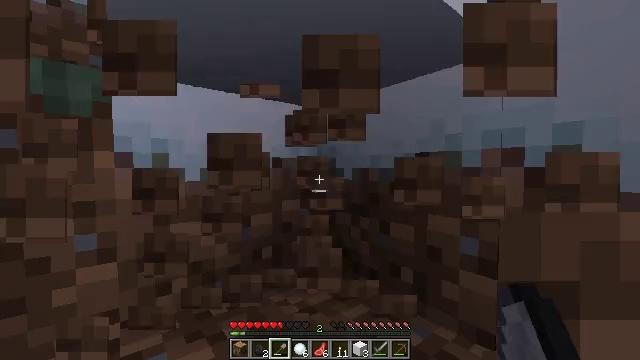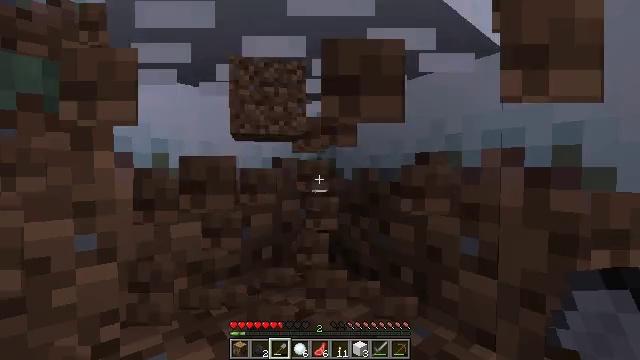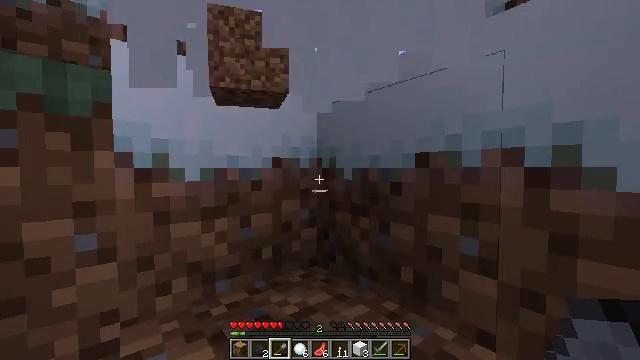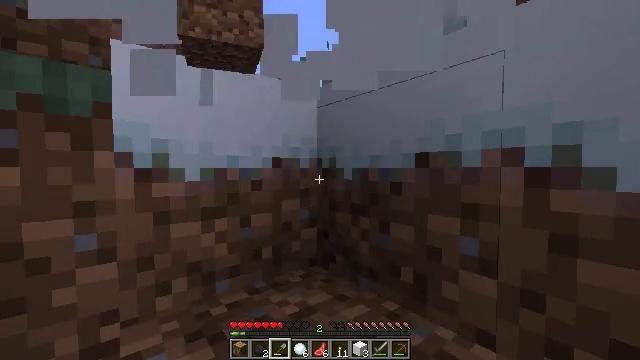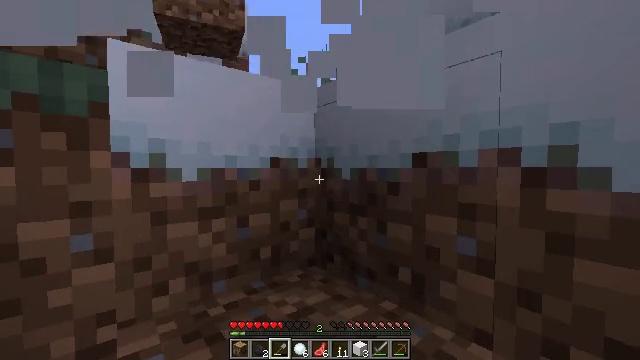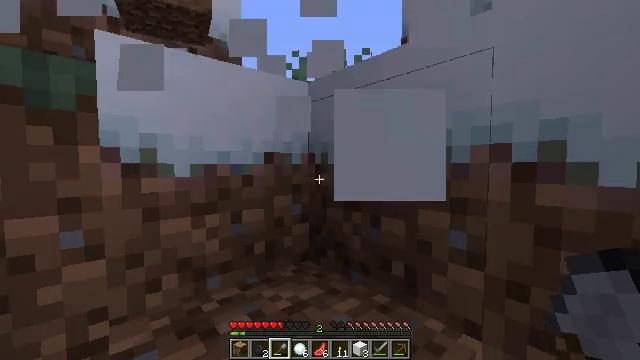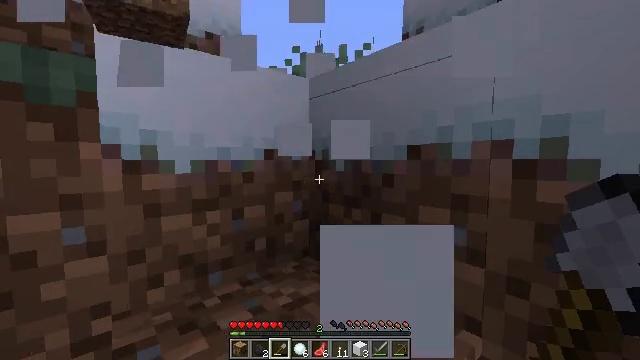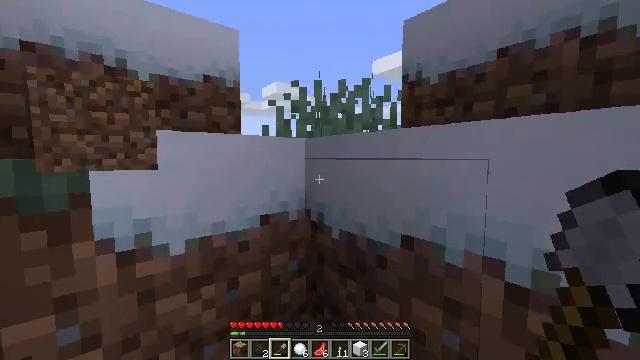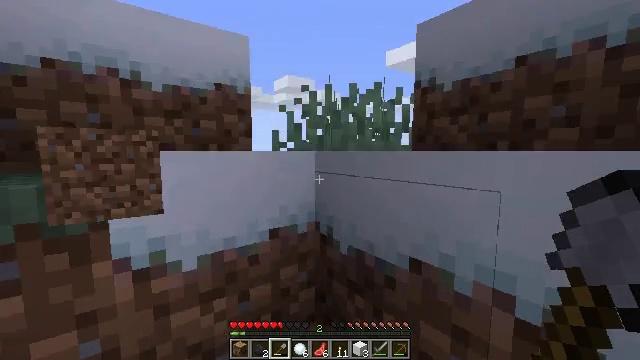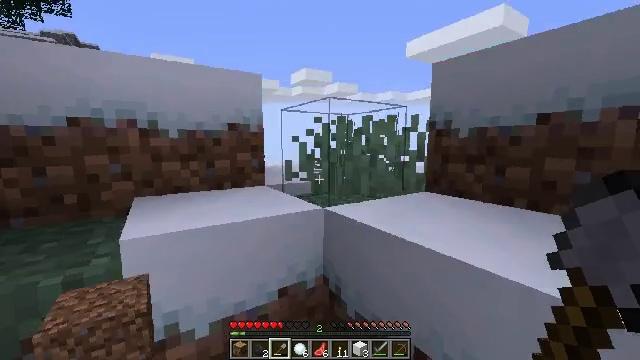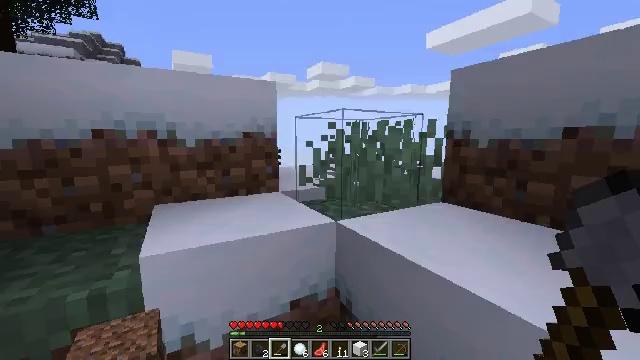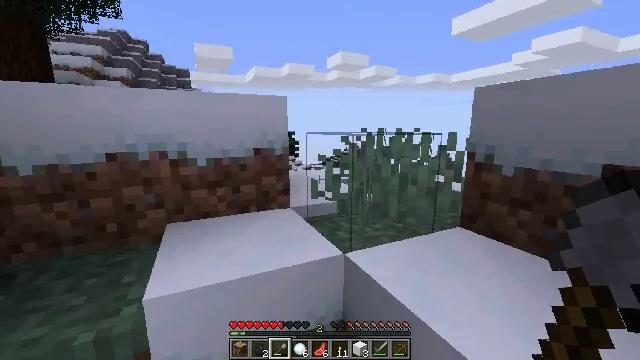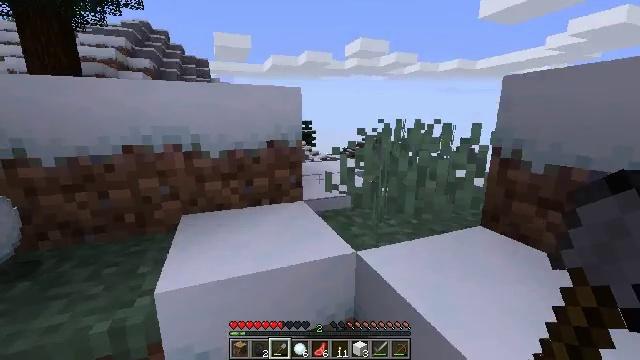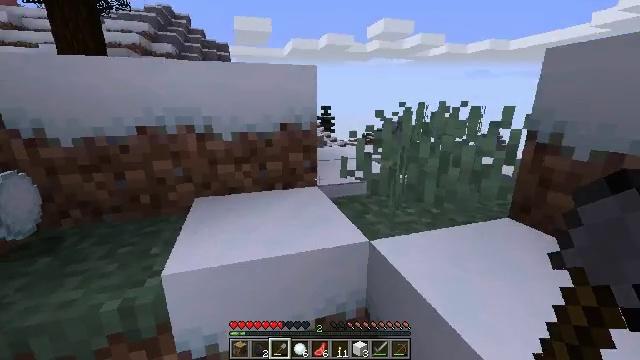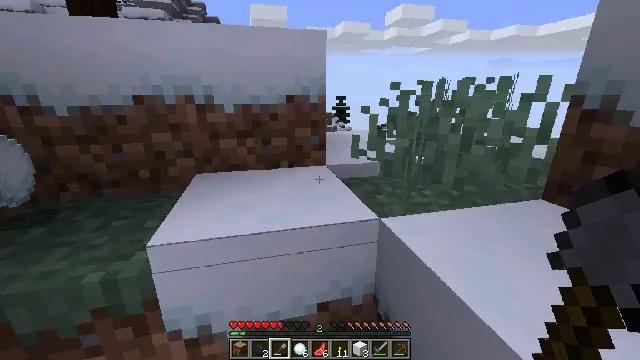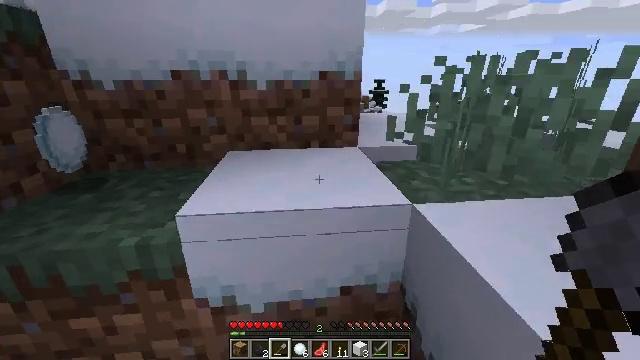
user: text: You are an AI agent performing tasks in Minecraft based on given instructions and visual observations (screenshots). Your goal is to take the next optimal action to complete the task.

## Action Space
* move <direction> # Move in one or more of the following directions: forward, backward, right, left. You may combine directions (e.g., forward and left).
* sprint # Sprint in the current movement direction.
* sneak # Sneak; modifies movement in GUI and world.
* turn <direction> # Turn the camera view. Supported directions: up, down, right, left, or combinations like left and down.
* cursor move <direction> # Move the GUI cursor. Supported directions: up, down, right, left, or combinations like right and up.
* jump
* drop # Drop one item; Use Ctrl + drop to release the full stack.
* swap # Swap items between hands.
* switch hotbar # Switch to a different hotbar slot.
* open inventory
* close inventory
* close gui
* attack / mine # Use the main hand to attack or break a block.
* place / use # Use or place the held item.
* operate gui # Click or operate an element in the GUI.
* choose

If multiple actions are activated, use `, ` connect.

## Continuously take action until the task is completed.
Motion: motion action
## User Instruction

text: Arrange four snowballs in a square to craft snow.
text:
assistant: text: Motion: no_op
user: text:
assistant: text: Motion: no_op
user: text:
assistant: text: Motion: no_op
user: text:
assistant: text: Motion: no_op
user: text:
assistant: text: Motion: turn right and down
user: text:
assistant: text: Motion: no_op
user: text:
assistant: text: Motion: move forward, jump
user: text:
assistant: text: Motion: move forward, turn left and down, jump
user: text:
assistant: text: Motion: move forward, turn left and down, jump
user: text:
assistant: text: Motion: move forward, turn left and down, jump
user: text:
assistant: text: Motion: move forward, turn left and down, jump
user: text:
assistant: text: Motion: move forward, turn left and down
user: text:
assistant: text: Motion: move forward, turn left and down
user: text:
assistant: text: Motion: move forward, turn left and down
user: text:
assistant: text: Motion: move forward, turn left and down
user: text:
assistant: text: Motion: move forward, turn left and down
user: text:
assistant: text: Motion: move forward, turn left
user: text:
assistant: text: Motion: move forward, turn left and down, jump
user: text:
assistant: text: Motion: move forward, turn left and down, jump
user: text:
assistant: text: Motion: move forward, turn left and down, jump
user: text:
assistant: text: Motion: move forward, turn left and down, jump
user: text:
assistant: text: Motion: move forward, turn left
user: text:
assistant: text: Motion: move forward, turn left
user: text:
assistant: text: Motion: move forward, turn left
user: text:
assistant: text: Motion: move forward, turn left
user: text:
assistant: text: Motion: move forward, turn left
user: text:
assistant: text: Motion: move forward, turn left
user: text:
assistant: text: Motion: move forward, turn left
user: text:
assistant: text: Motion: move forward, turn left
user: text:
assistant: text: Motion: move forward, turn left